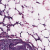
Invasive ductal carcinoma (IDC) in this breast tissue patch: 1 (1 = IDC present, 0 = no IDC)